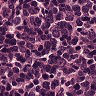
Metastatic tissue present: no